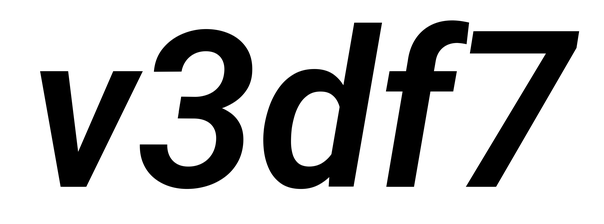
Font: Roboto-Italic_SemiBold_Italic